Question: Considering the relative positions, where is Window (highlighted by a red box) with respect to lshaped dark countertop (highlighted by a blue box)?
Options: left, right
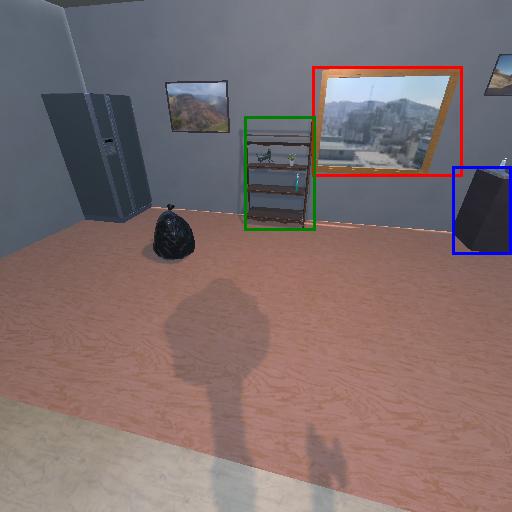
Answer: left